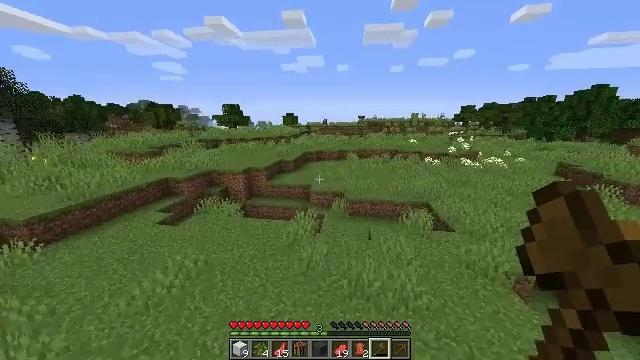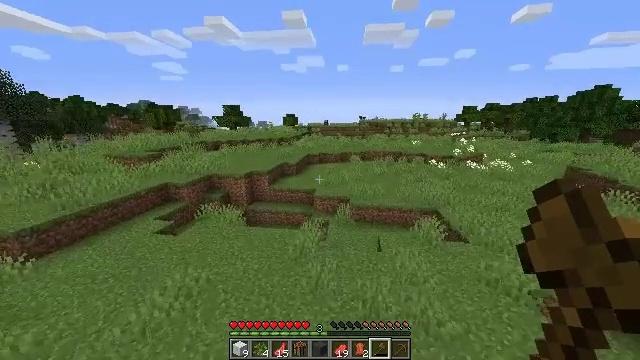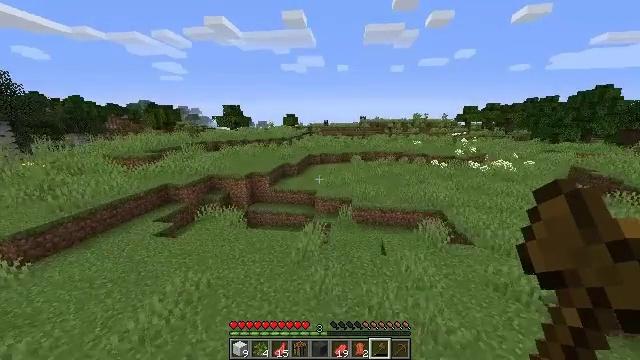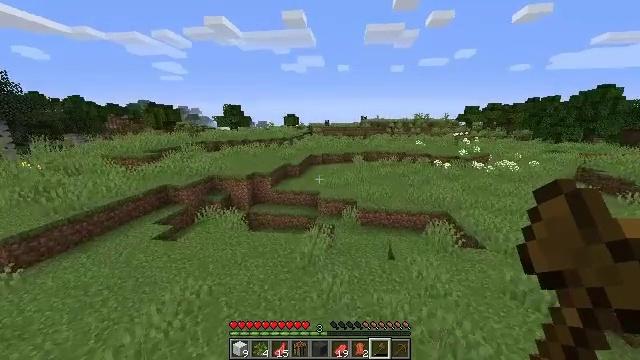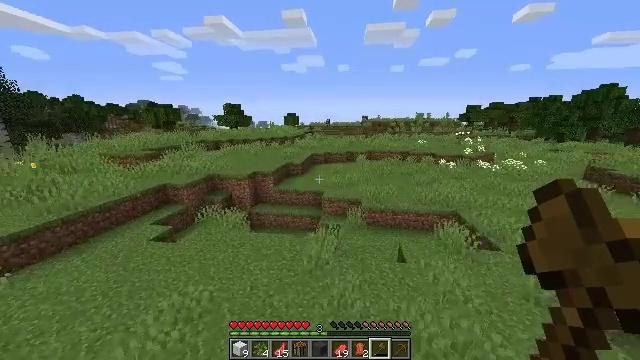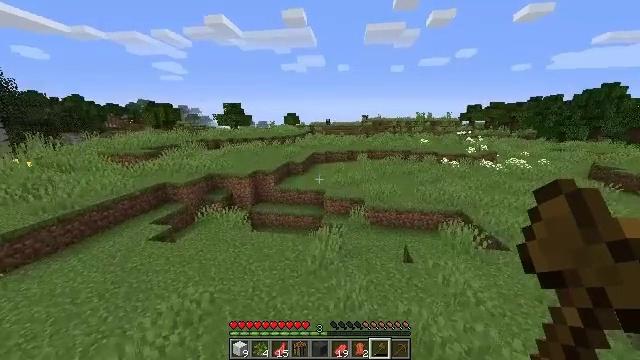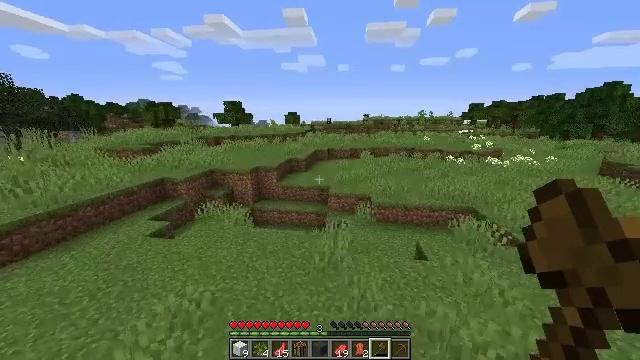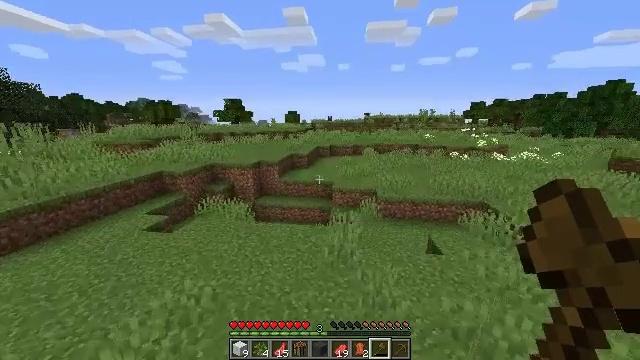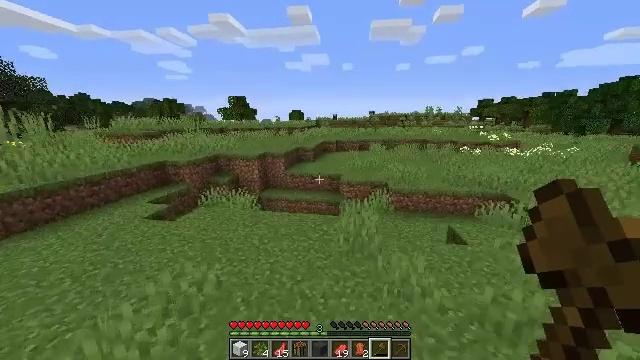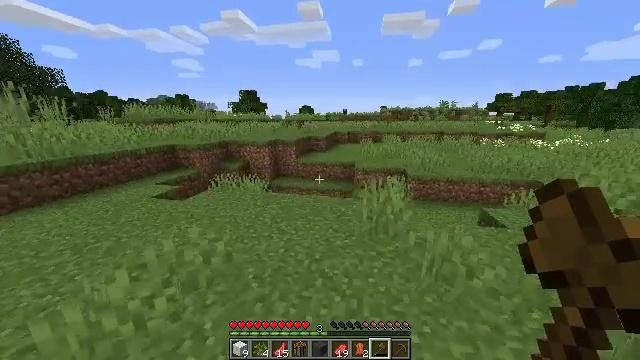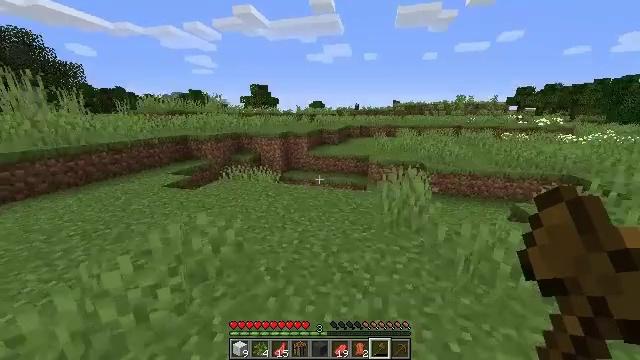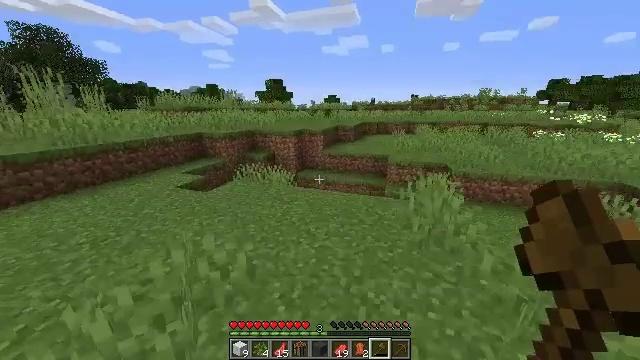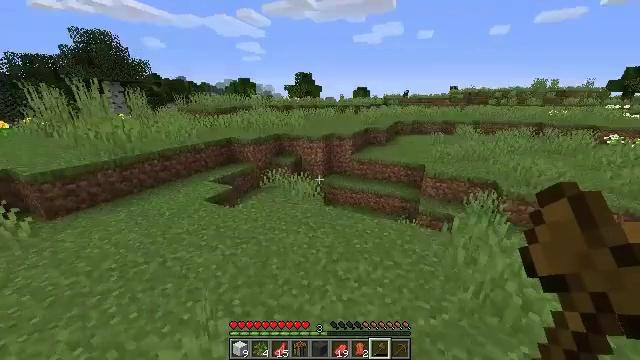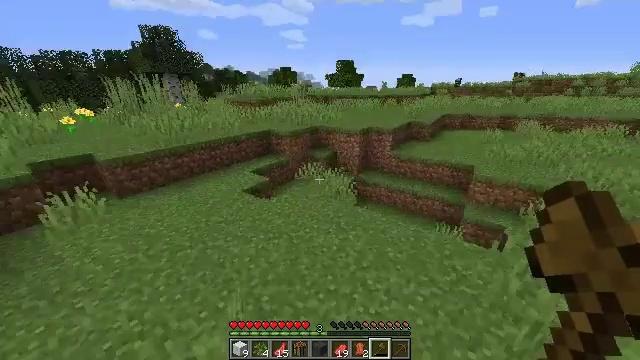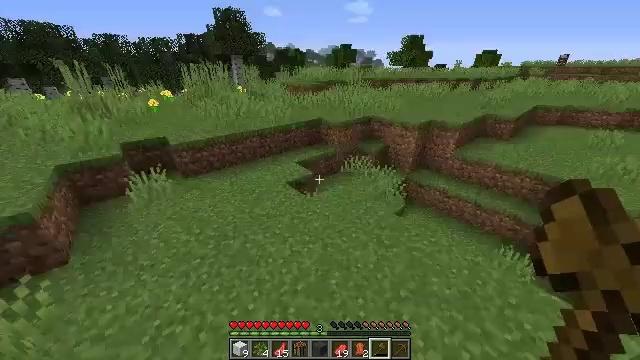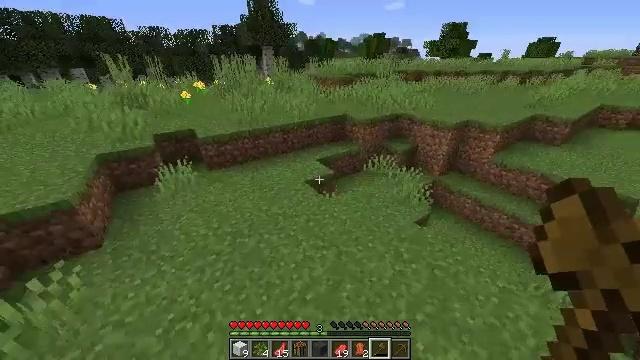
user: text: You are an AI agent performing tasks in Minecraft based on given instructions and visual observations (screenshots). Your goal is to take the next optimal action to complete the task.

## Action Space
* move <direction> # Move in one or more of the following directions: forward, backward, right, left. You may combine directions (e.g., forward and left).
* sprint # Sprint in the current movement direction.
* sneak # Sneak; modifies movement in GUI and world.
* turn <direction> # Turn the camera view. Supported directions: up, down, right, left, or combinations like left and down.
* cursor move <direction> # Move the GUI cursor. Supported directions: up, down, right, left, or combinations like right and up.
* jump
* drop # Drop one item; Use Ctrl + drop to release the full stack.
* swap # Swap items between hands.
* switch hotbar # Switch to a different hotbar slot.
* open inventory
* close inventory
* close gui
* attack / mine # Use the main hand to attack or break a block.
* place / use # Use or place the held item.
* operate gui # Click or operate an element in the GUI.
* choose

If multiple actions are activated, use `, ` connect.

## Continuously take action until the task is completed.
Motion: motion action
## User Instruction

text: Recover the brewing stand by mining it.
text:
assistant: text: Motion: move forward and move left, jump
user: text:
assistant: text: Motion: move forward and move left, jump
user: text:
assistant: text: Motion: move forward and move left, jump
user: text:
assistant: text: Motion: move forward and move left, jump
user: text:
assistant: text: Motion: move forward and move left, jump
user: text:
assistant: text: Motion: move forward and move left, jump
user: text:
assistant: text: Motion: move forward and move left, jump
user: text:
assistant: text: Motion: move forward and move left, jump
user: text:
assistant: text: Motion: move forward, turn left, jump
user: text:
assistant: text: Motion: move forward, turn left, jump
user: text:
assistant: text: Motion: move forward, turn left and down, jump
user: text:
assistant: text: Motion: move forward, turn left and down, jump
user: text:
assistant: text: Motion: move forward, turn left and down, jump
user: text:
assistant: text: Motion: move forward, turn left and down, jump
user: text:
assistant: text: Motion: move forward, turn left and down, jump
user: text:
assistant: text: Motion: move forward, jump
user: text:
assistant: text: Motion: move forward
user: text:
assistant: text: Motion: move forward
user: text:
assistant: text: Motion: move forward
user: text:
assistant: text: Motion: move forward
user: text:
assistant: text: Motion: move forward, turn left
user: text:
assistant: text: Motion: move forward, turn left
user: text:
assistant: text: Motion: move forward
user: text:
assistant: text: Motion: move forward
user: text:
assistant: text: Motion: move forward, turn left and up
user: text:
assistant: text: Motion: move forward, turn left
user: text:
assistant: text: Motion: move forward
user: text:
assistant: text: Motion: move forward
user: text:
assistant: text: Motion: move forward, turn right, jump
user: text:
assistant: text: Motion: move forward, turn right and up, jump